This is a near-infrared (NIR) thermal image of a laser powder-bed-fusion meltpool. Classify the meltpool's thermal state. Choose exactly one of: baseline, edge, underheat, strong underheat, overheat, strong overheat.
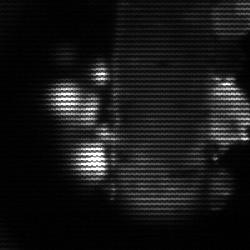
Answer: strong underheat